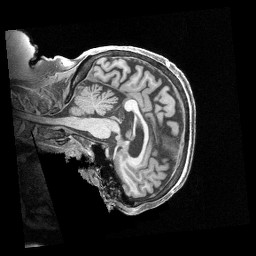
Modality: T1w
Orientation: sagittal
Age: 66
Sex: female
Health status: healthy
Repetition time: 2.4 s
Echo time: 0.00222 s